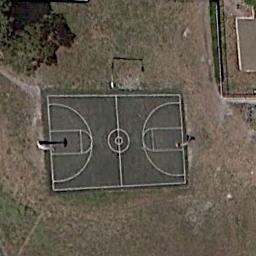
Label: basketball_court